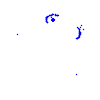
Particle: proton